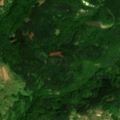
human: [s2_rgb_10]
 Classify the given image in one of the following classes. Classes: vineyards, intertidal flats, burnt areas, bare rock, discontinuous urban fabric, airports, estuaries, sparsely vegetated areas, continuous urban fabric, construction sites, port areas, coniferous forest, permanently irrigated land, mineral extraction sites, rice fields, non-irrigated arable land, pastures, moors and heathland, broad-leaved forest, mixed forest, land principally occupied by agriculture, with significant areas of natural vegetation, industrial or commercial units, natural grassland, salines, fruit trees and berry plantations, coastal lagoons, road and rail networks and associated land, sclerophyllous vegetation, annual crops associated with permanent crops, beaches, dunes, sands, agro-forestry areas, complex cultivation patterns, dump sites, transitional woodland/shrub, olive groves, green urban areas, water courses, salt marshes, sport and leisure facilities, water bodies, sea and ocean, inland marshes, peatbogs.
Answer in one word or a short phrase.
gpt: pastures, land principally occupied by agriculture, with significant areas of natural vegetation, broad-leaved forest, coniferous forest, mixed forest, transitional woodland/shrub